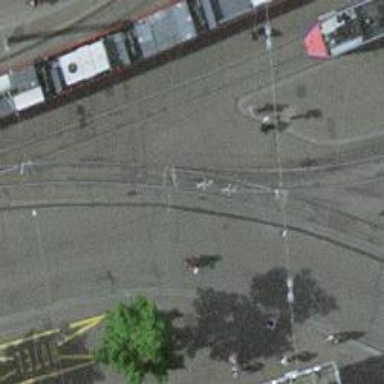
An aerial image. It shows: Tram railway with one track and electrified by contact line.